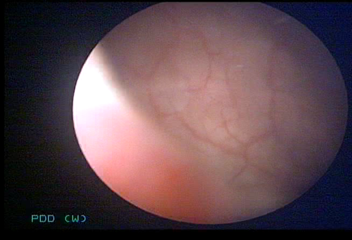
Modality: WLC
Class: Normal mucosa
Bladder cancer association: No